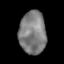
Tissue: lung
Cell type: Epithelial cells
Senescence score: 0.2248
Nuclear area (px): 1119
Mean DAPI intensity: 126.068